Current action and preconditions to check: trajectory_clear

Your task: For each precondition in the list above, predict whether it will hold at this action.

Consider the current scene as observed from the mobile robot's camera, and analyze the predicted future states of all dynamic agents (e.g., people, animals, vehicles, or any moving entities) within the NEXT SECOND.

IMPORTANT: Only answer "very likely" if you are absolutely certain—based on strong, clear evidence—that a dynamic agent will violate the precondition in the predicted future state. Do NOT answer "very likely" for unlikely, ambiguous, or low-probability risks.

Ask yourself for each precondition: Is there a high probability, with clear and convincing evidence, that the predicted future states of any dynamic agent will interfere with the predicted future state of the currently executing action within the NEXT SECOND, causing that precondition to fail?

Assess the risk level based on these predictions. Use "likely" or "very likely" if motions create a clear risk of interference.

Use "neutral" or "improbable" if agents are nearby but their predicted paths are clearly diverging or non-conflicting.

Failure Risk Categories: "very improbable", "improbable", "neutral", "likely", "very likely"

Answer Format: Output ONLY the probability_of_failure value from these categories: "very improbable", "improbable", "neutral", "likely", "very likely"

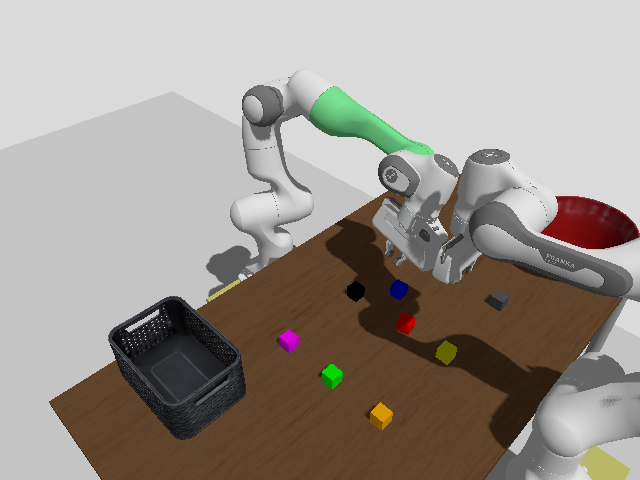

Answer: neutral